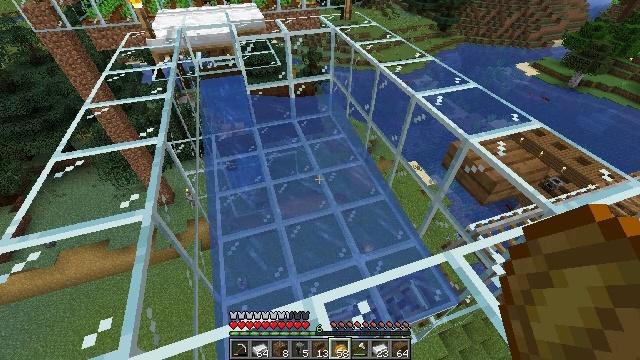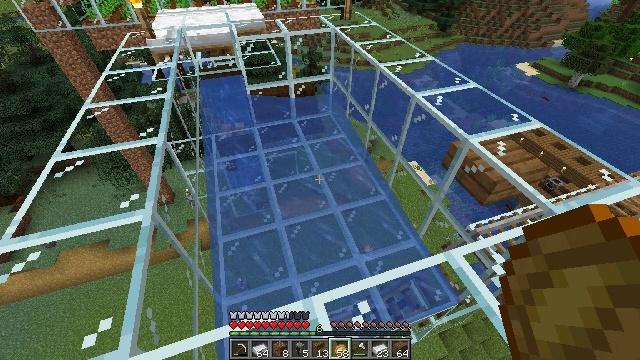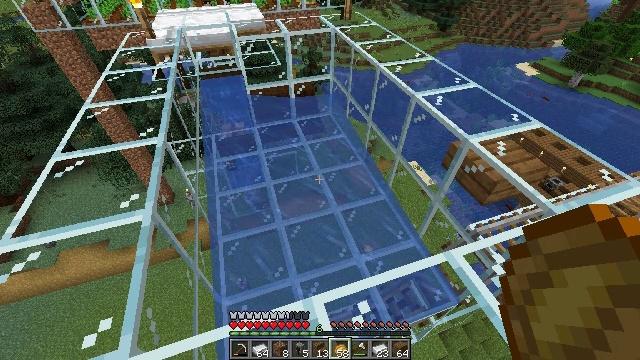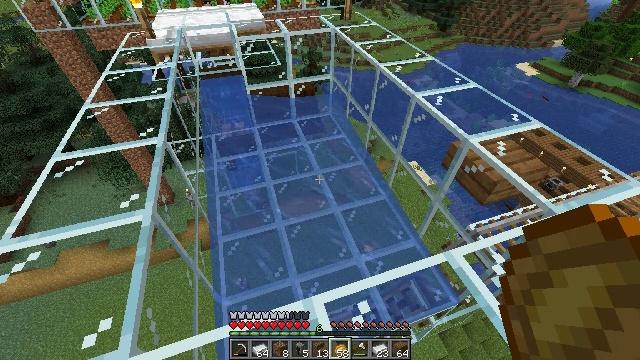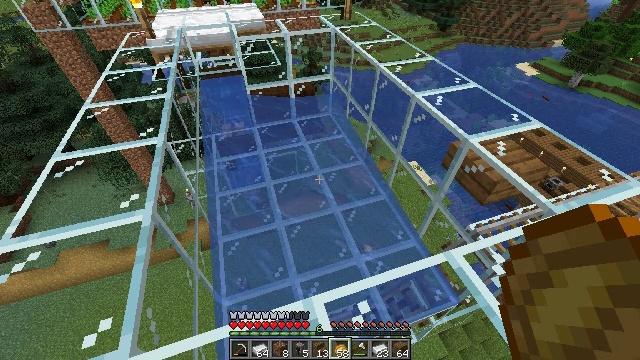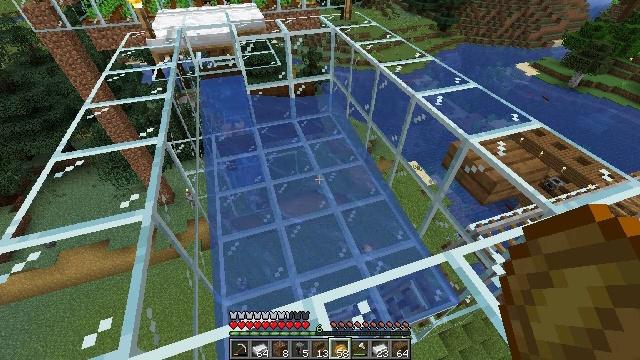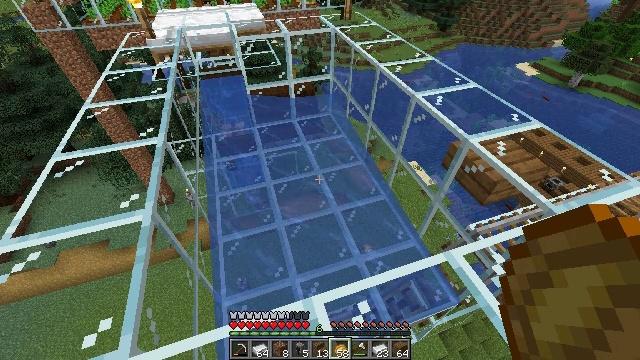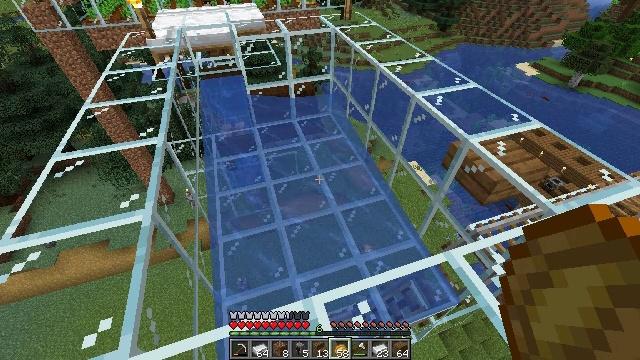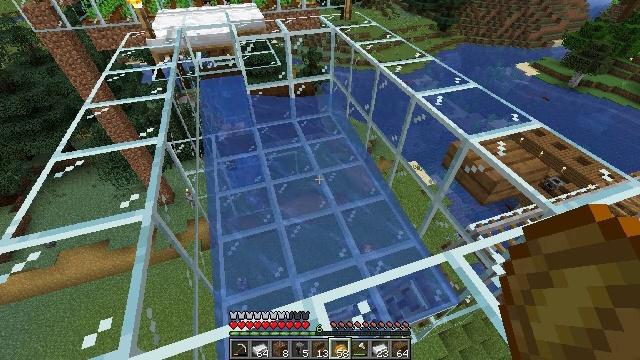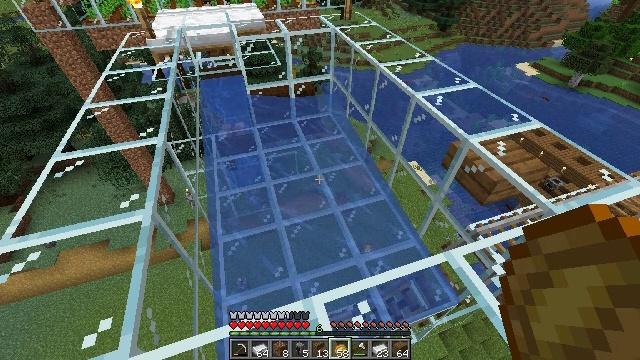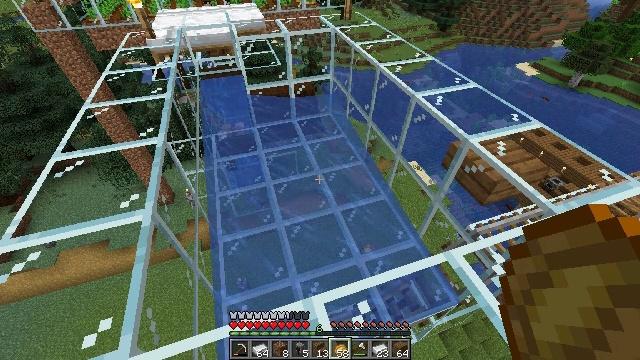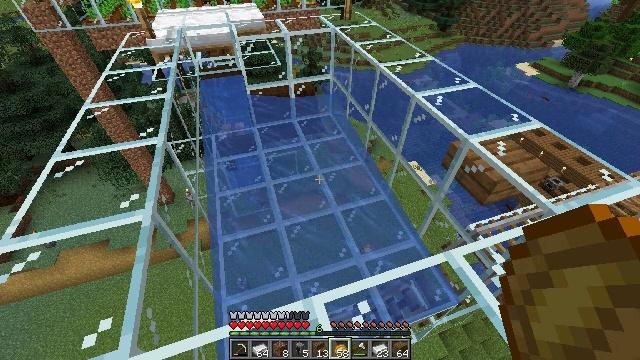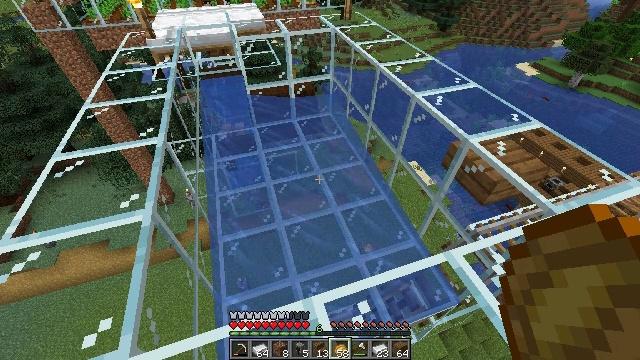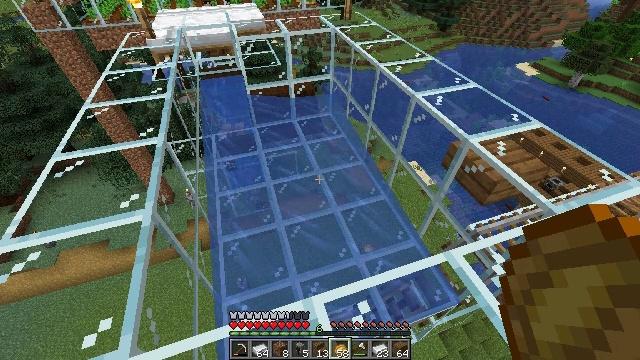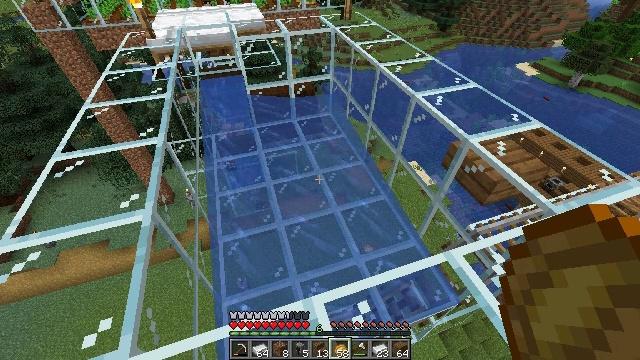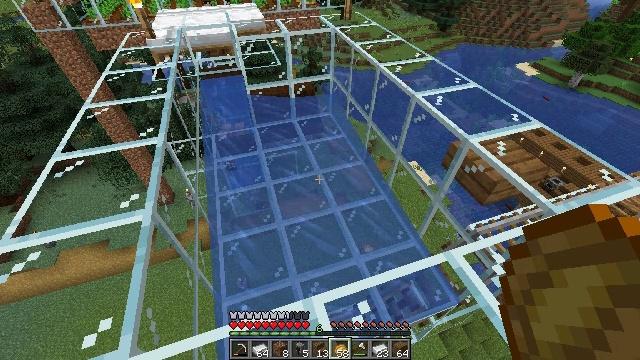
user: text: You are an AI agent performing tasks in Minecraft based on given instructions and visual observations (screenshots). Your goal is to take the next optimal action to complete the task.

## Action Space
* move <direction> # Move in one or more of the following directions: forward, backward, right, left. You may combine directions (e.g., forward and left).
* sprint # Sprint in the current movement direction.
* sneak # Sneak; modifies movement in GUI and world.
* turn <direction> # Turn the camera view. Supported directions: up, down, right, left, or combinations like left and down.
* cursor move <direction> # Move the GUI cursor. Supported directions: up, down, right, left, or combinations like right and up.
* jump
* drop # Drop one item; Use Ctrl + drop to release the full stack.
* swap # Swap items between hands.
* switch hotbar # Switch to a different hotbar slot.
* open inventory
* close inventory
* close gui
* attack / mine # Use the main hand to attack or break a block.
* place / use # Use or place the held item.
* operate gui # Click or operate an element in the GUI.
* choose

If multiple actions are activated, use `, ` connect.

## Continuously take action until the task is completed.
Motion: motion action
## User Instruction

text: Attack the smithing table to collect it.
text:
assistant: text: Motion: no_op
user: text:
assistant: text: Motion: no_op
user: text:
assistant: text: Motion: no_op
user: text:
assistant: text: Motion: no_op
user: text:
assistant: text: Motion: no_op
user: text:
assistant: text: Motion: no_op
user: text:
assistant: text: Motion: no_op
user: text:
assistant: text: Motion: no_op
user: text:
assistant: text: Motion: no_op
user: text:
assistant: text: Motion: no_op
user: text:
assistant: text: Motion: no_op
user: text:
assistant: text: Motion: no_op
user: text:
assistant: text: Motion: no_op
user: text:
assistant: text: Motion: no_op
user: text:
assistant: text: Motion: no_op
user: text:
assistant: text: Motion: no_op
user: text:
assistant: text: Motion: no_op
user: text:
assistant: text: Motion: no_op
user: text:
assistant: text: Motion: no_op
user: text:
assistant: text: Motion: no_op
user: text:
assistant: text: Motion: no_op
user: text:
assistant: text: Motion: no_op
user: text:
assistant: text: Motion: no_op
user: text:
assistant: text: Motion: no_op
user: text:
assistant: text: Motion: no_op
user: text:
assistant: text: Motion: no_op
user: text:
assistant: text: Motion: no_op
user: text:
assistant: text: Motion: no_op
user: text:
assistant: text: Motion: no_op
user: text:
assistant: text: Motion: no_op